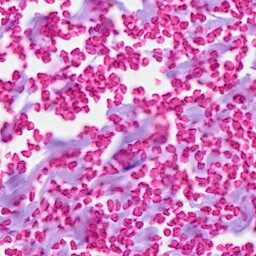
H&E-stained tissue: Breast